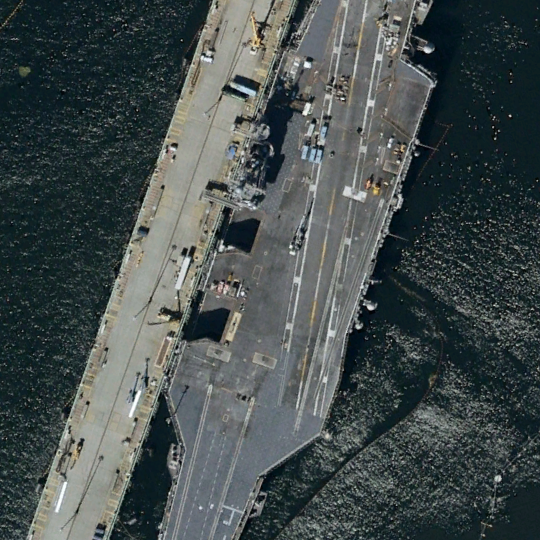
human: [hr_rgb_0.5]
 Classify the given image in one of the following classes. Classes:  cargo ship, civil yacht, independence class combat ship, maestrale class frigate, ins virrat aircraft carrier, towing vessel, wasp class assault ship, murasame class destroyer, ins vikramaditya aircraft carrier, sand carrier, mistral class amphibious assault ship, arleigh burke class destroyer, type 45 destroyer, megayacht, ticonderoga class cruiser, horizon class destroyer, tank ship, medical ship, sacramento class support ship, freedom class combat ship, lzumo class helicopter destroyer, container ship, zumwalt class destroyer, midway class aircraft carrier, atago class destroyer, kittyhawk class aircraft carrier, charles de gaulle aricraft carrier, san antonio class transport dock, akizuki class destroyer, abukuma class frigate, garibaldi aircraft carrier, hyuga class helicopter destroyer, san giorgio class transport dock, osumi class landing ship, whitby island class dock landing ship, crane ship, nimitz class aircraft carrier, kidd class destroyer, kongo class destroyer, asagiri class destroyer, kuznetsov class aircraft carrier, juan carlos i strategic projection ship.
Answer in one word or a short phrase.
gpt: Nimitz class aircraft carrier